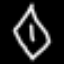
Label: diamond